Question: I have been working on a piece of HTML code for some personal use.
The code works perfectly fine in Chrome(38.0.2125.111 m), Firefox(32.0.3) and Opera(24.0.1558.53) on my Windows 8.1 machine. Since it is on a local server, I managed to test it on other machine too. But my IE11(11.0.9600.17416) is not working well with the code.
Here is the code I have written:
'''
<section class="gs">
<input id="googleSearch" class="googleSearch" type="text" name="search" autocomplete="off" />
<div id="resultGS" class="result"></div>
</section>
'''
Here is the code IE has rendered:
'''
<section class=gs></section>
<input id=googleSearch class=googleSearch name=search autocomplete="off"></input>
<div id=resultGS class=result></div>
</section><//section>
'''
Can anyone please explain me what is going on here?Anyone has any ideas?
Here is the snapshot of the code:

As far as I can see IE is completing tags by itself as it has done with the input tag, am I correct?
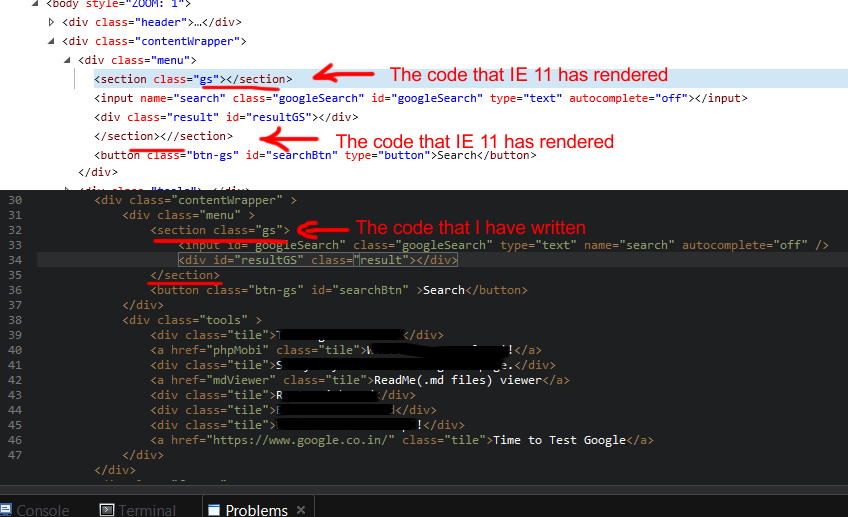
Answer: What the question describes is not document rendering at all, but the way IE shows HTML code in it developer tools, in a particular state. You see the code that way when you press F12 and then select the "DOM Explorer" tab.
And this is not normal in IE 11. It only appears when the browser has been set to emulate IE 8 or lower, in the first dropdown in the "Emulation" tab in the dev tools. Simply select "Edge" there.
When you are using IE 11 in IE 8 or lower mode, or when someone is actually using IE 8 or lower, the browser does not actually support 'section' . It behaves as if the tags were not there, simply rendering the content between them. (The code display in dev tools reflects this, in its odd way.) This normally affects only . The 'section' element has no default effect beyond being rendered as a block, and normally its content is blocks anyway, so even this does not matter. But supports matter if you try to style 'section', of course.
If you really need to use IE 8, simulated or real, the following code before any CSS references fixes the issue by "introducing" the element to the browser:
'''
<script>
document.createElement('section');
</script>
'''
(This does not seem to work when emulating IE 7 or lower, but this is probably a bug in the emulation. It should work, in the sense of making the element styleable, on IE versions down to 6.)